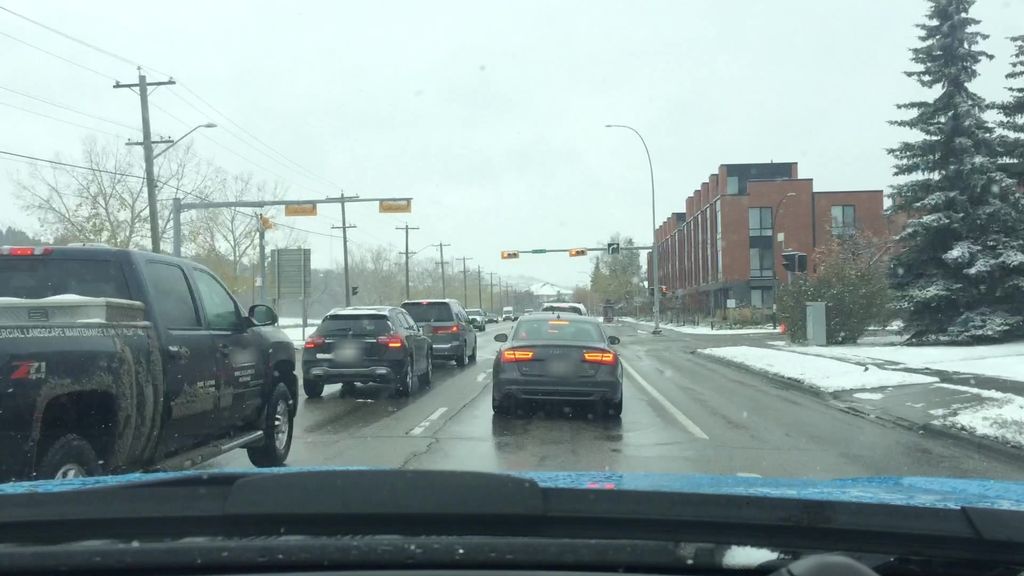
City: calgary